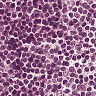
Metastatic tissue present: no